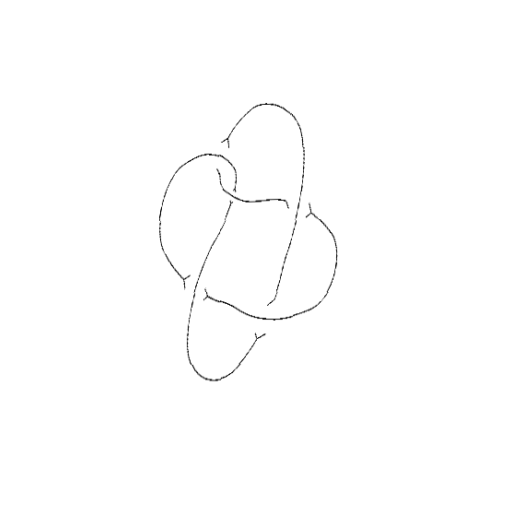
Crossing number: 5